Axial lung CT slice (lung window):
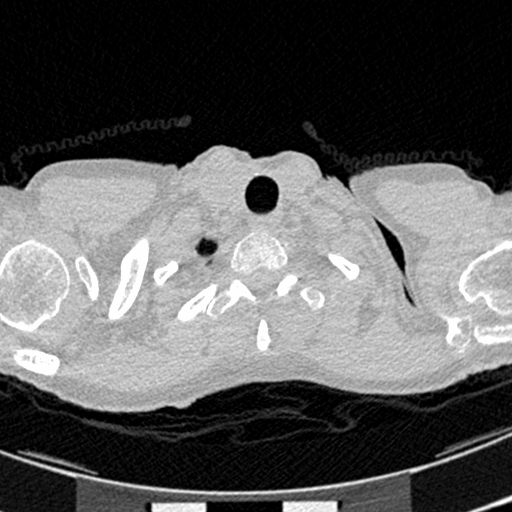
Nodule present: no